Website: lowes
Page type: review-order
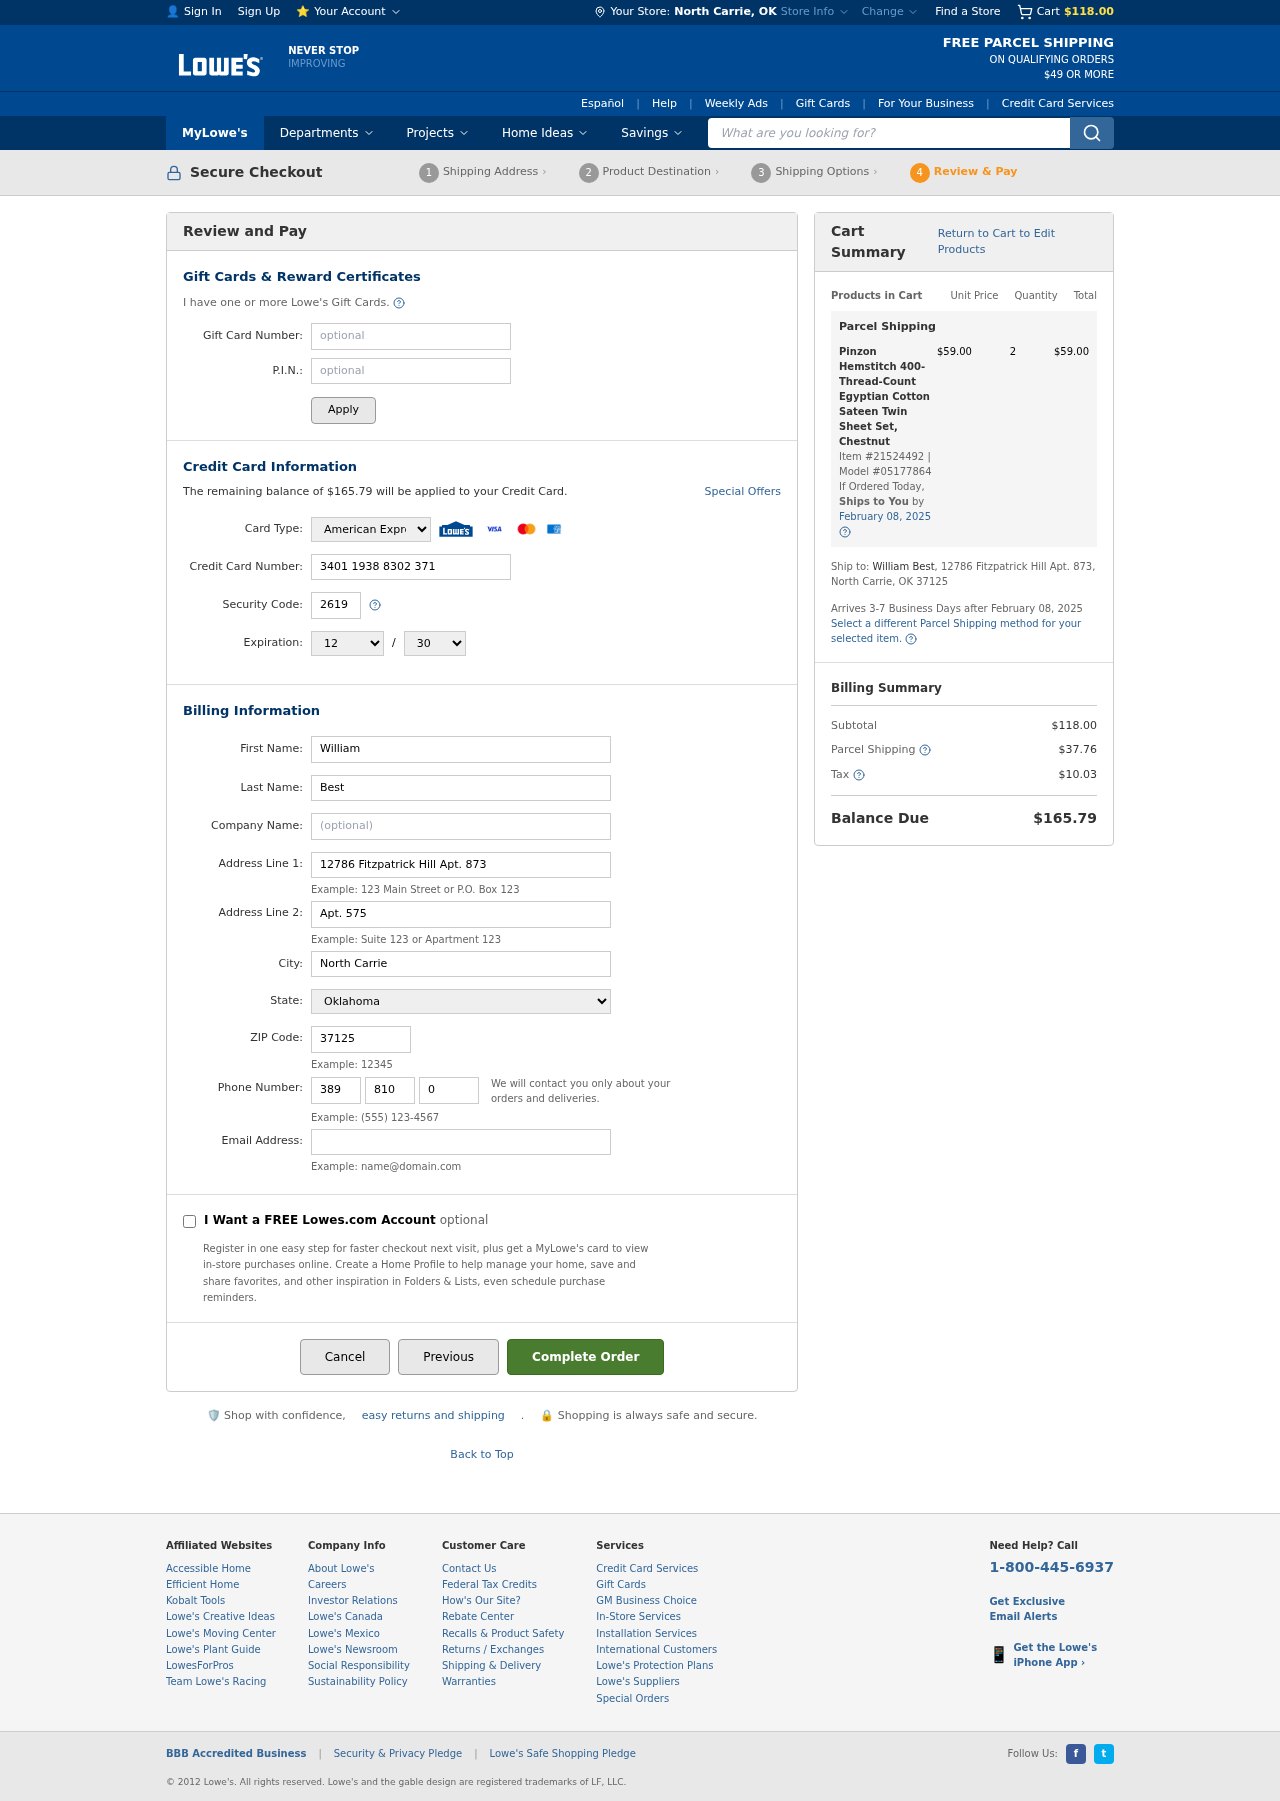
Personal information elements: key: PII_CARD_CVV
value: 2619
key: PII_CARD_EXPIRY_MONTH
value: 12
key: PII_CARD_EXPIRY_YEAR
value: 30
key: PII_CARD_NUMBER
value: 3401 1938 8302 371
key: PII_CARD_TYPE
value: American Express
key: PII_CITY
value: North Carrie
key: PII_CITY_STATE
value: North Carrie, OK
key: PII_EMAIL
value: william_best@hotmail.com
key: PII_FIRSTNAME
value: William
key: PII_LASTNAME
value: Best
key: PII_PHONE_AREA
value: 389
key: PII_PHONE_PREFIX
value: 810
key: PII_PHONE_SUFFIX
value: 0768
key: PII_POSTCODE
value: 37125
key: PII_STATE
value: Oklahoma
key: PII_STREET
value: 12786 Fitzpatrick Hill Apt. 873
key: PII_STREET2
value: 12786 Fitzpatrick Hill Apt. 873
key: PII_STREET2
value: Apt. 575
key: PII_FULLNAME2
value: William Best
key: PII_CITY_STATE_ZIP2
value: North Carrie, OK 37125
Product elements: key: PRODUCT1_NAME
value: Pinzon Hemstitch 400-Thread-Count Egyptian Cotton Sateen Twin Sheet Set, Chestnut
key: PRODUCT1_PRICE
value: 59
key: PRODUCT1_QUANTITY
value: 2
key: PRODUCT1_ITEM_NUMBER
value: Item #21524492
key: PRODUCT1_MODEL_NUMBER
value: Model #05177864
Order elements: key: ORDER_SUBTOTAL
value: $118.00
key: ORDER_BALANCE_DUE
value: $165.79
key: ORDER_SHIPPING_DATE
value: February 08, 2025
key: ORDER_ITEM_TOTAL
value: $59.00
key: ORDER_SHIPPING_DATE2
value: February 08, 2025
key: ORDER_SHIPPING_COST
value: $37.76
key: ORDER_TAX
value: $10.03
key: ORDER_TOTAL
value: $165.79
Search elements: key: HEADER_SEARCH
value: What are you looking for?